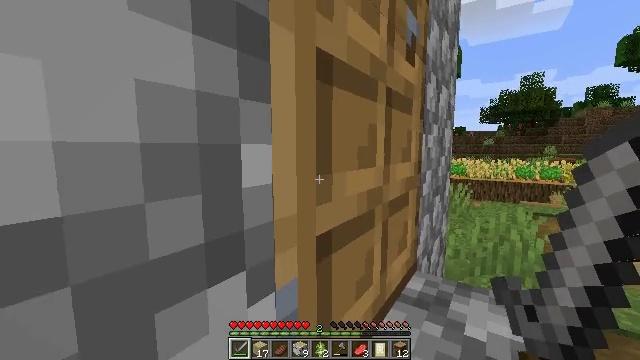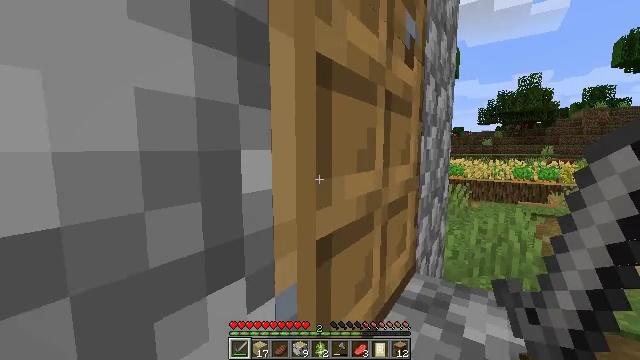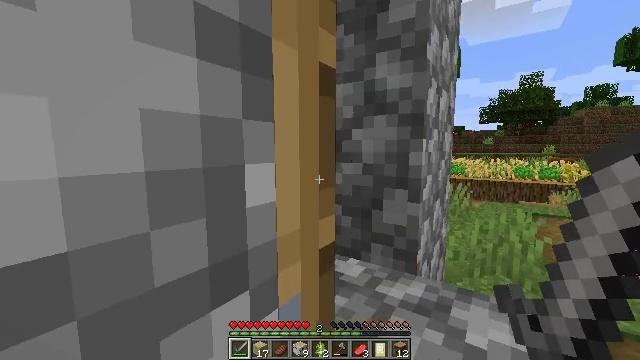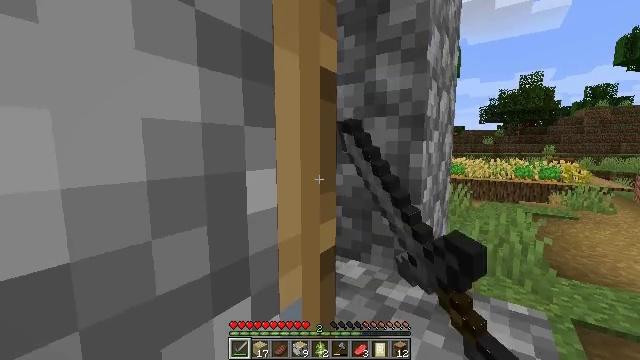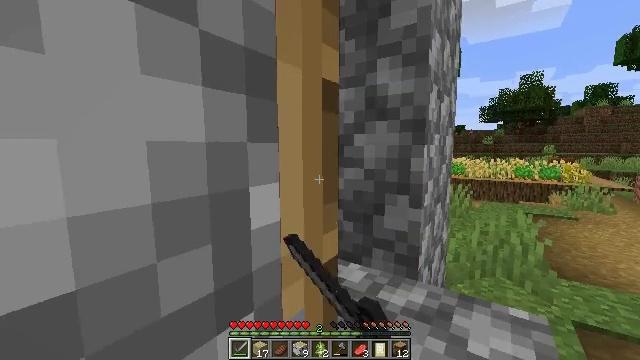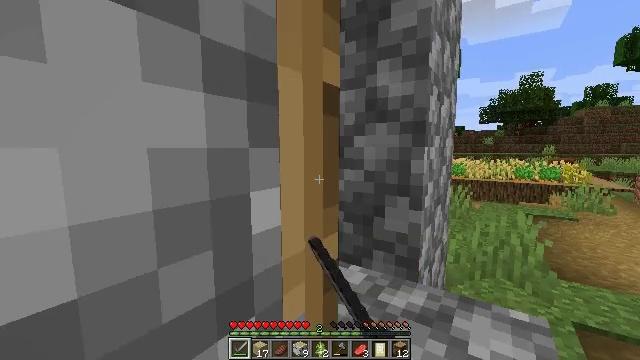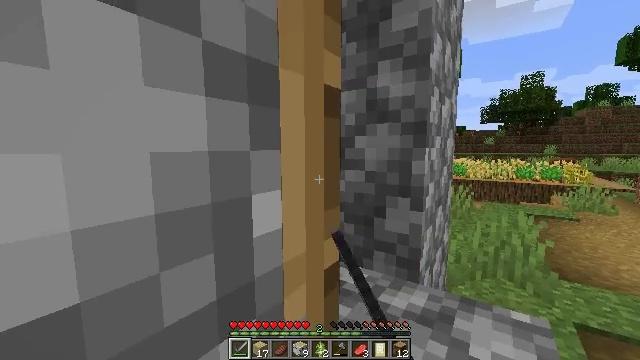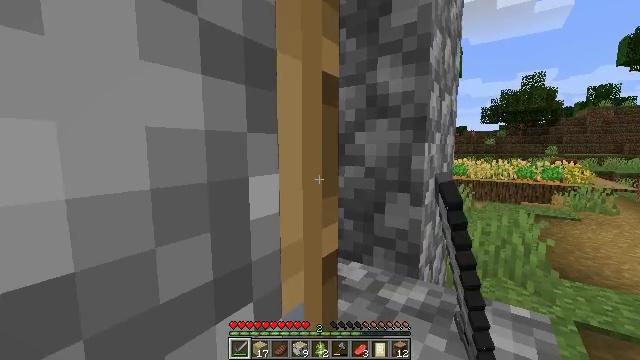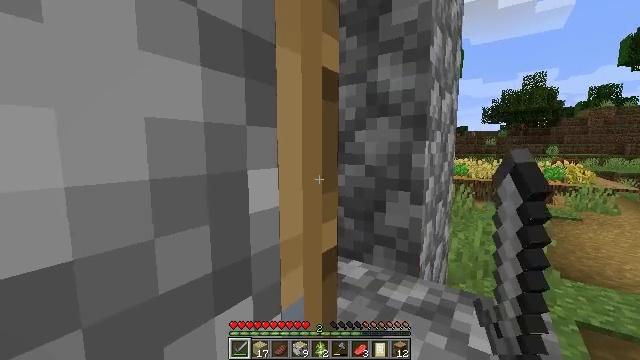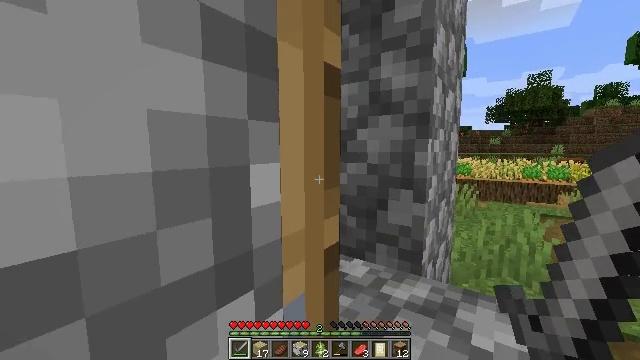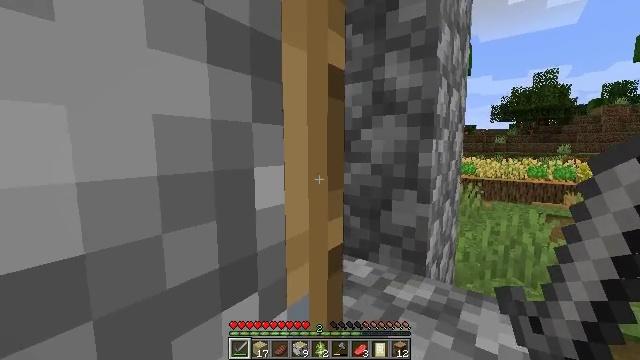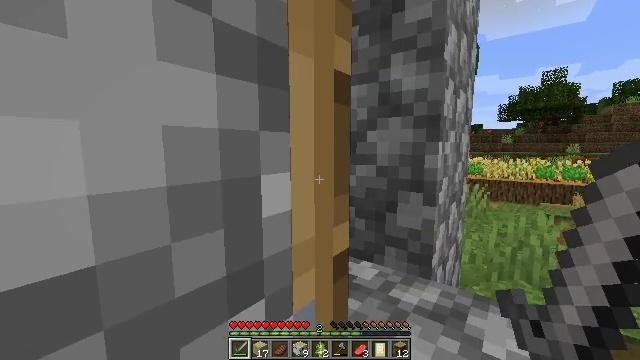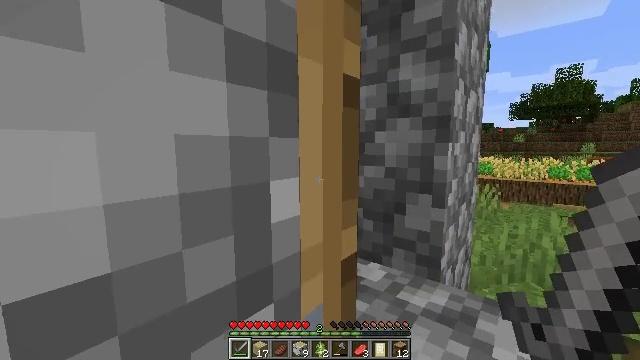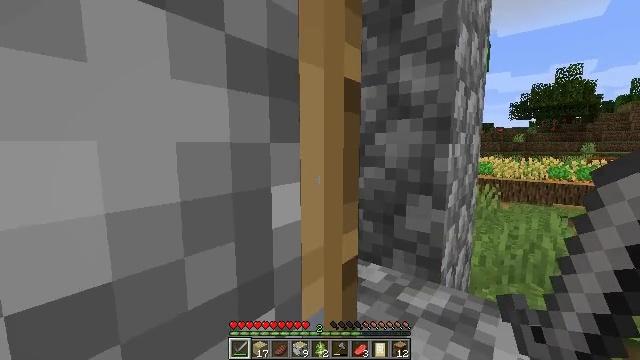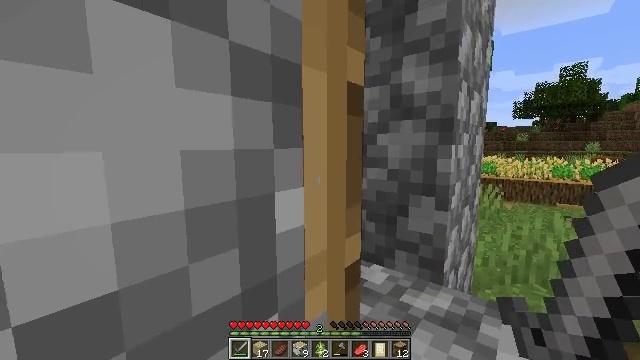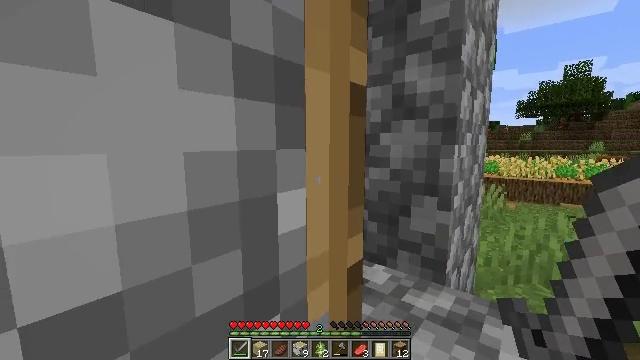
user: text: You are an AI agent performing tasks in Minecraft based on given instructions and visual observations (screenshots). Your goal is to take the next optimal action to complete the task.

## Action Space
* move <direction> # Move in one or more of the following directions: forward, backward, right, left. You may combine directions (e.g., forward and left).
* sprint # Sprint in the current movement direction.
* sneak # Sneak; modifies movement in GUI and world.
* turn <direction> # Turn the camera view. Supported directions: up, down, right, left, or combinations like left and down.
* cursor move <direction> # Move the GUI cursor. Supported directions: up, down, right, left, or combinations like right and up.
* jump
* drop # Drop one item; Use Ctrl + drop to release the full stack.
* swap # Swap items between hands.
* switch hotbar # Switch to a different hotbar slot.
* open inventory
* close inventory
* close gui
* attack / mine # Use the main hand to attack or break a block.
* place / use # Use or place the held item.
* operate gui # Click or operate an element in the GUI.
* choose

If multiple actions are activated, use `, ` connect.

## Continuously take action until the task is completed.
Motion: motion action
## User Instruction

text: Pick up the white bed by breaking it.
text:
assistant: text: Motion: move forward
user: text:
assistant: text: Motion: move forward, use / place
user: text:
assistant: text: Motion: move forward, use / place
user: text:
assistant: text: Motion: move forward, use / place
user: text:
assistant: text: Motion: move forward, use / place
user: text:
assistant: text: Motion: move forward
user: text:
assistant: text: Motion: no_op
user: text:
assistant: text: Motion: no_op
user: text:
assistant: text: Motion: move forward
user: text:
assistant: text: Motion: move forward
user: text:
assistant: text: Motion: move forward, turn left
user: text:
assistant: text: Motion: move forward, turn left
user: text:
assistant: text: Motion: move forward
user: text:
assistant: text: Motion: move forward
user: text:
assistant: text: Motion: move forward
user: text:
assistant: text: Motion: move forward
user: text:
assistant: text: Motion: move forward, jump
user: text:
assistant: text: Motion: move forward, jump
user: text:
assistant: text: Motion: move forward, jump
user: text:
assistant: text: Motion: move forward, jump
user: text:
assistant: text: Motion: move forward, jump
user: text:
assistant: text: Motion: move forward, jump
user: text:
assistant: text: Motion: move forward, jump
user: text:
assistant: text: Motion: move forward, jump
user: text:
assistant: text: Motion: move forward, jump
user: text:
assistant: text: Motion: move forward, turn left
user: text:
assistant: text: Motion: move forward, turn left
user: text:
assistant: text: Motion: move forward, turn left
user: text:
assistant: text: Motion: move forward, turn left
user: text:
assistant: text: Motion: move forward, turn left